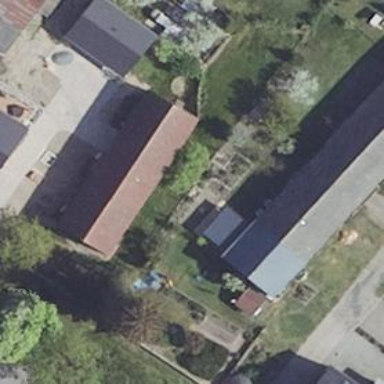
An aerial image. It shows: Barn.